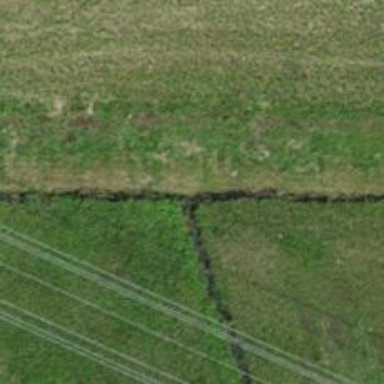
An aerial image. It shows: Ditch in the surroundings.